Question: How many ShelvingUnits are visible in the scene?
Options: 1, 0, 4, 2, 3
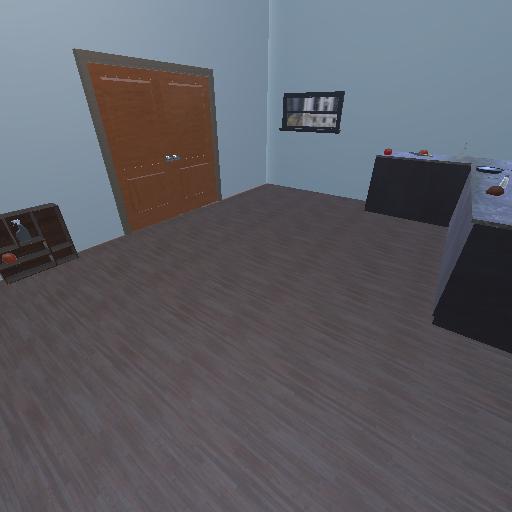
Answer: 1